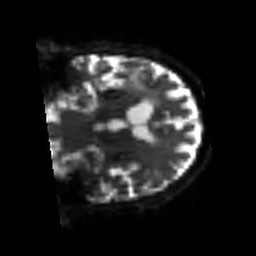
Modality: sbref
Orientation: coronal
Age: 75
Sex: male
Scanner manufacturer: siemens
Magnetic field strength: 3 T
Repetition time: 3.2 s
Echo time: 0.081 s